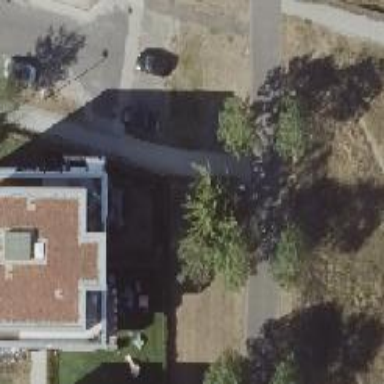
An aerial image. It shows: Compacted footway.